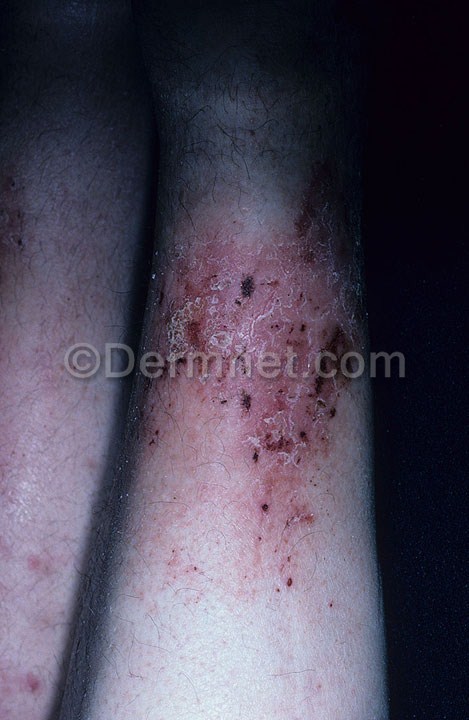
Disease: Atopic Dermatitis Photos